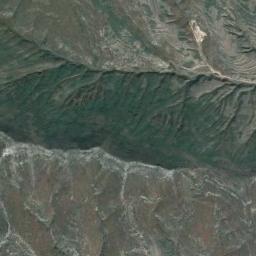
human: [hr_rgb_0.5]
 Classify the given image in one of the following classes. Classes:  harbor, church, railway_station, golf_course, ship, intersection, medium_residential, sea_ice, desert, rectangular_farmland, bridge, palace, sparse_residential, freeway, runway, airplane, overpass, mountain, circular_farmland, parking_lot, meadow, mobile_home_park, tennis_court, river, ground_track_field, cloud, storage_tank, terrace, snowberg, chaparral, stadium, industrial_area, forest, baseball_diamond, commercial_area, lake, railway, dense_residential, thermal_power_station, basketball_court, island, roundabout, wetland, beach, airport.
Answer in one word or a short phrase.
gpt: mountain